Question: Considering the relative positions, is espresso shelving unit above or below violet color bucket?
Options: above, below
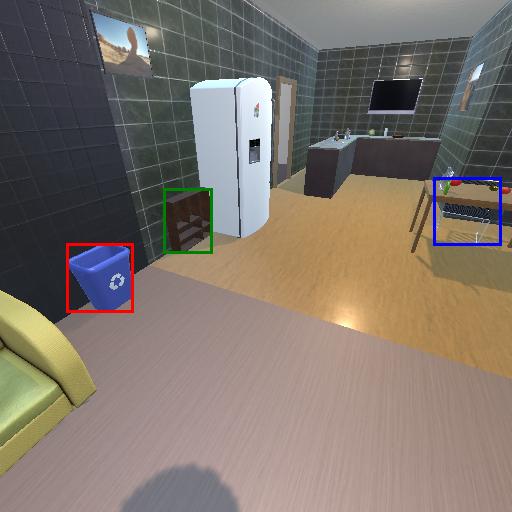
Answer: above